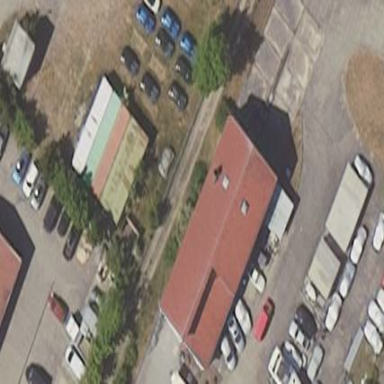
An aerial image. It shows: Building serving as car wash facility.